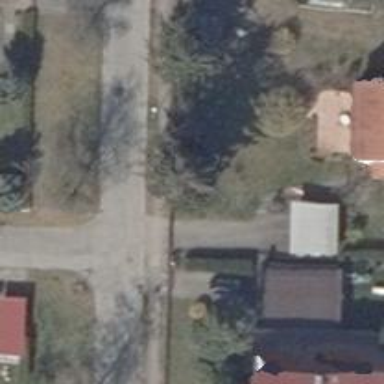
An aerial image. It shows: Residential road.